Question: I have a vector of vectors of 'Point' (called 'squares', returned by 'findSquares()' function of 'squares.cpp' (OpenCV)).
I want to do an average of x and y coordinates of four points stored in the vector of Point (in c++ language).
I tried to do this:
'''
vector <Point> coordinates(4);
for ( int i = 0; i<squares.size();i++) {
coordinates[0].x += squares[i][0].x;
coordinates[0].y += squares[i][0].y;
coordinates[1].x += squares[i][1].x;
coordinates[1].y += squares[i][1].y;
coordinates[2].x += squares[i][2].x;
coordinates[2].y += squares[i][2].y;
coordinates[3].x += squares[i][3].x;
coordinates[3].y += squares[i][3].y;
}
if(squares.size() !=0){
for( int j=0; j<4; j++) {
coordinates[j].x /= squares.size();
coordinates[j].y /= squares.size();
}
}
'''
but I get this Exception :

I'm reading elements of the vector of vector of Point in a wrong way?
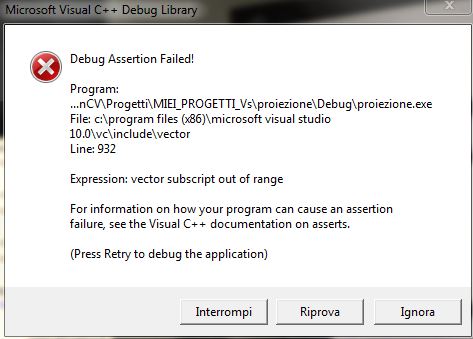
Answer: Pay attention to the following code:
'''
if (squares.size() !=0){
for( int j=0; j<4; j++) {
coordinates[j].x /= squares.size();
coordinates[j].y /= squares.size();
}
}
'''
'coordinates[j].x''squares.size()'
Imagine that 'squares.size()' is 2. What do you think it will happen in the 'for' loop when 'j' becomes 2? The division will become 'coordinates[2].x /= squares.size();', which attempts to access a position in the vector that doesn't exist, causing the crash. : If the size of the array is 2, the valid indexes of the vector are 0 and 1, so 2 is out of range.
This is a problem in your code and could be what's causing the crash. To fix it update your loop to be:
'''
for (int j = 0; j < squares.size(); j++) {
'''
If the crash continues to happen, the problem lies somewhere else in your code.